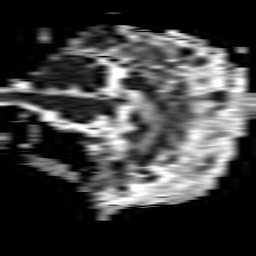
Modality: ADC
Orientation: sagittal
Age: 67
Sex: male
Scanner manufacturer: philips
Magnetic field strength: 1.5 T
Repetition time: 3.4 s
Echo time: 0.06922 s